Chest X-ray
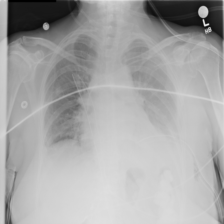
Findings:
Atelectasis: negative
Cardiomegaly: negative
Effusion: negative
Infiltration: negative
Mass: negative
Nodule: negative
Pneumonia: negative
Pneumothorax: negative
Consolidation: negative
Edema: negative
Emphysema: negative
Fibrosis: negative
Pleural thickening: negative
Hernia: negative